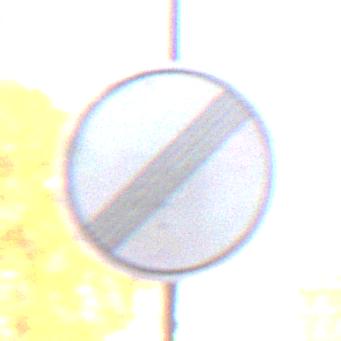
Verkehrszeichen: EndeSaemtlicherBegrenzungen
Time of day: MorningAfternoon
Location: Outdoor (Suburban)
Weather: PartlyCloudy
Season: NotSpecified
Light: Natural